Question: I have an interesting problem with Java memory consumption. I have a native C++ application which invokes my Java application.
The Application basically does some language translations\parses a few XML's and responds to network requests. Most of the state of Application doesn't have to be retained so it is full of Methods which take in String arguments and returns string results.
This application continues to take more and more memory with time and there comes a time where it starts to take close to 2 GB memory, which made us suspect that there is a leak somewhere in some Hashtable or static variables. On closer inspection we did not find any leaks. Comparing heap dumps over a period of time, shows the char[] and String objects take huge memory.
However when we inspect these char[], Strings we find that they do not have GC roots which means that they shouldn't be the cause of leak. Since they are a part of heap, it means they are waiting to get garbage collected. After using verious tools MAT\VisualVM\JHat and scrolling through a lot of such objects I used the trial version of yourkit. Yourkit gives the data straightaway saying that 96% of the char[] and String are unreachable. Which means that at the time of taking dump 96% of the Strings in the heap were waiting to get garbage collected.
I understand that the GC runs sparingly but when you check via VisualVM you can actually see it running :-( than how come there are so many unused objects on the heap all time.
IMO this Application should never take more than 400-500 MB memory, which is where it stays for the first 24 hours but than it continues to increase the heap :-(
I am running Java 1.6.0-25.

thanks for any help.
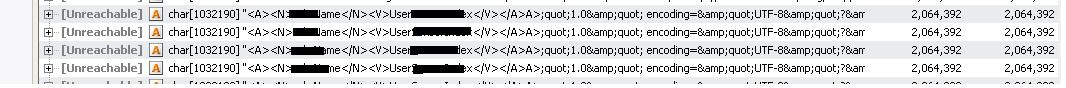
Answer: Java doesn't GC when you think it does/should :-) GC is too complex a topic to understand what is going on without spending a couple of weeks really digging into the details. So if you see behavior that you can't explain, that doesn't mean its broken.
What you see can have several reasons:
1. You are loading a huge String into memory and keep a reference to a substring. That can keep the whole string in memory (Java doesn't always allocate a new char array for substrings - since Strings are immutable, it simply reuses the original char array and remembers the offset and length).
2. Nothing triggered the GC so far. Some C++ developers believe GC is "evil" (anything that you don't understand must be evil, right?) so they configure Java not to run it unless absolutely necessary. This means the VM will eat memory until it hits the maximum and then, it will do one huge GC run.
3. build 25 is already pretty old. Try to update to the latest Java build (33, I think). The GC is one of the best tested parts of the VM but it does have bugs. Maybe you hit one.
4. Unless you see OutOfMemoryException, you don't have a leak. We have an application which eats all the heap you give it. If it gets 16GB of RAM ("just to be safe"), it will use the whole 16GB because we cache what we can. You never see out of memory, because the cache will shrink as needed but system admins routinely freak out "oh god! oh god! It's running out of memory" PANIK No, it's not. Unless Java tells you so, it's not running out of memory. It's just using it efficiently.
5. Tuning the GC with command line options is one of the best ways to break it. Hundreds of people which know a lot more about the topic than you ever will spent years making the GC efficient. You think you can do better? Good luck. -> Get rid of any "magic" command line options and calls to System.gc() and your problem might go away.